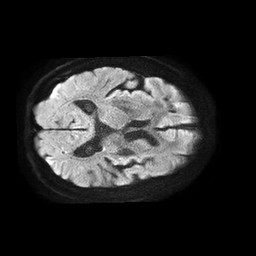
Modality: TRACE
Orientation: axial
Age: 66
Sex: male
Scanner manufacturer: philips
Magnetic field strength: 1.5 T
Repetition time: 4.6 s
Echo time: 0.09059 s